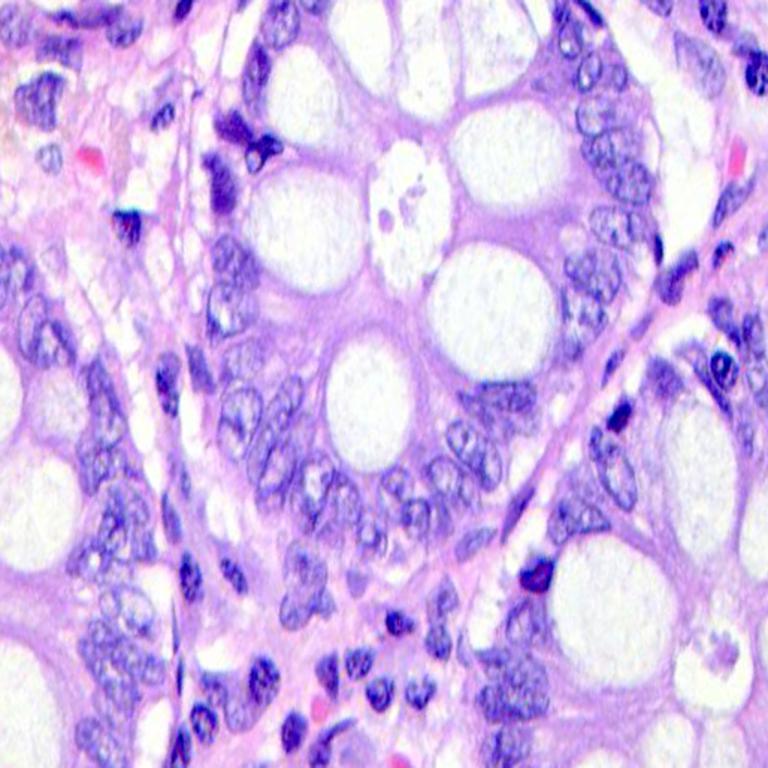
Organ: colon
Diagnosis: benign